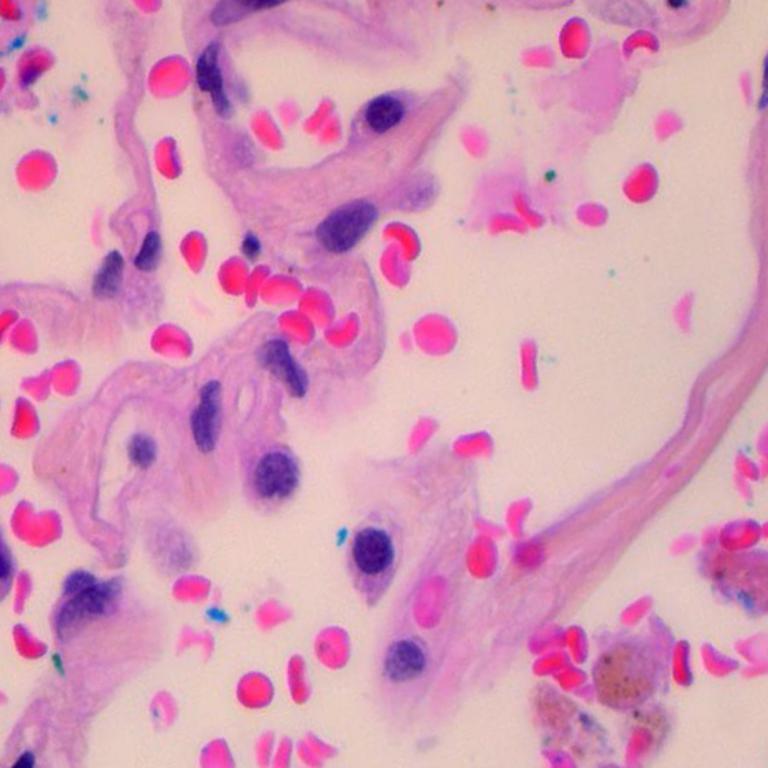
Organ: lung
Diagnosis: benign